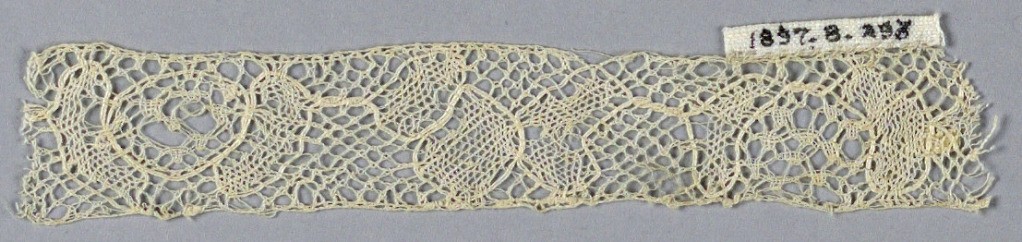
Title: Fragment
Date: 19th century
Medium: linen Technique: bobbin lace (Lille-style with heavy outlining thread)
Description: Fragment of Lille type bobbin lace